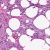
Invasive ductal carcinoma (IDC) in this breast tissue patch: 0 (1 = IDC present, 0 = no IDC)